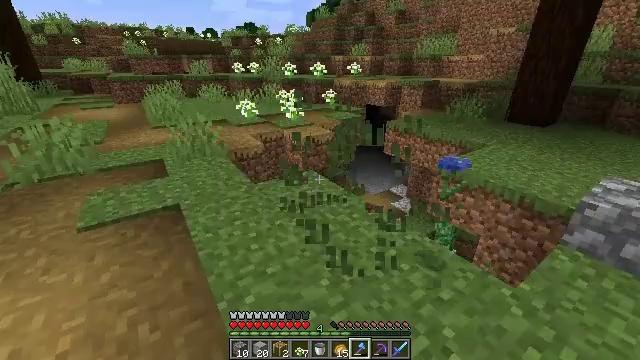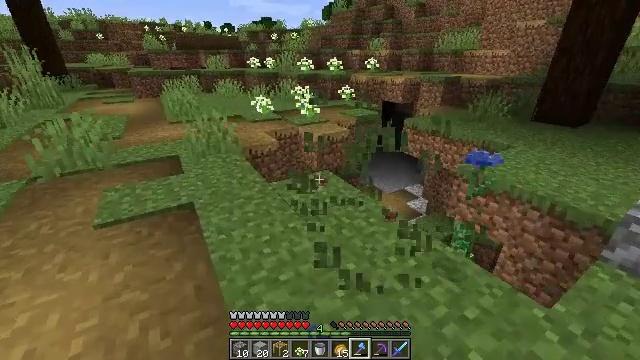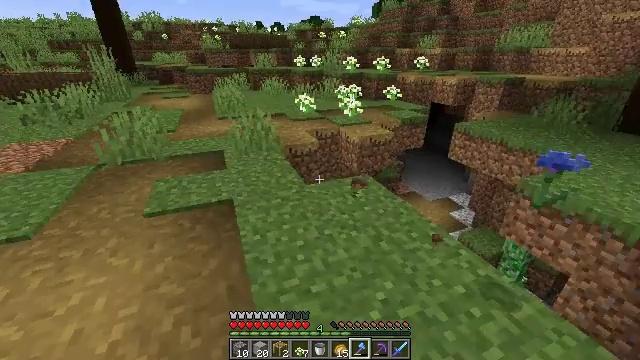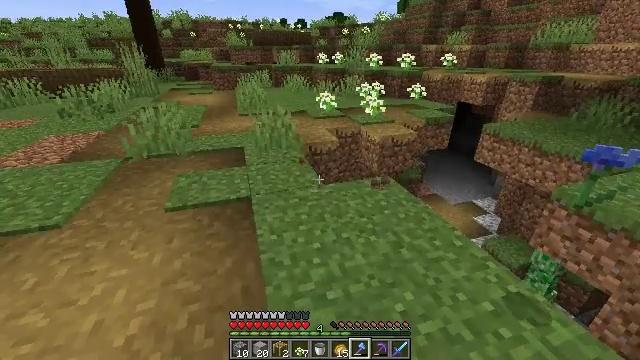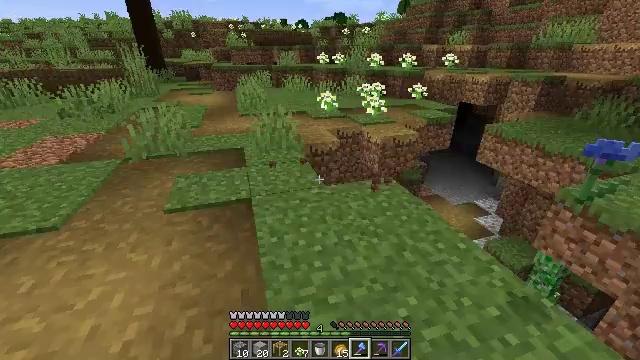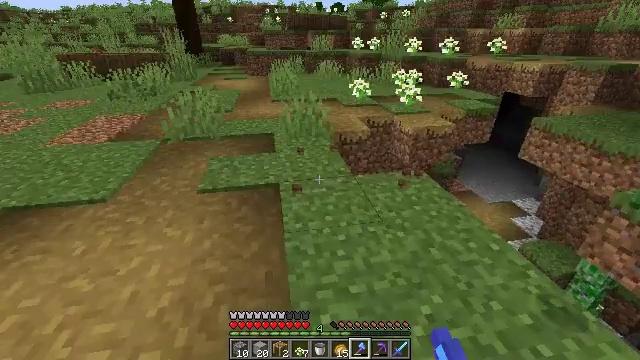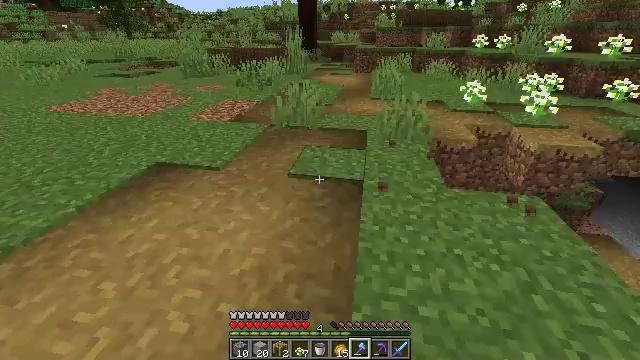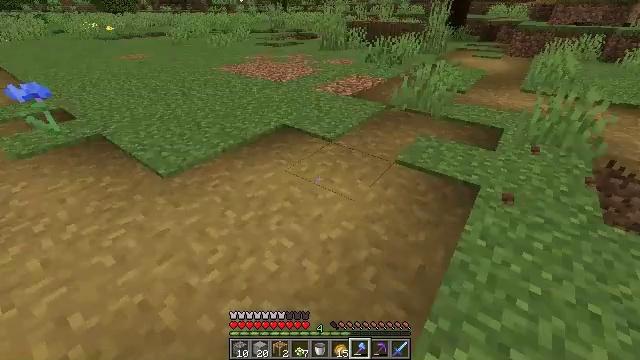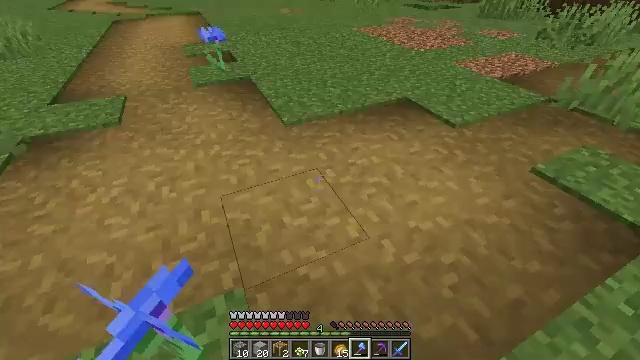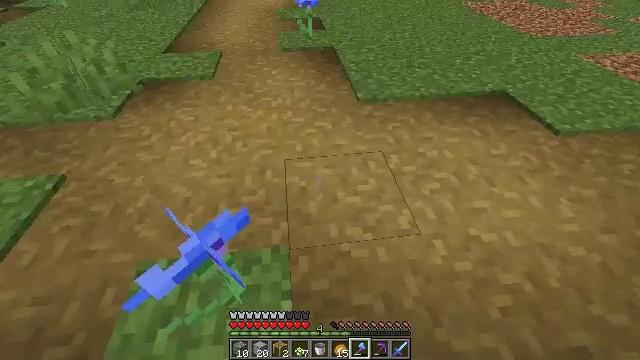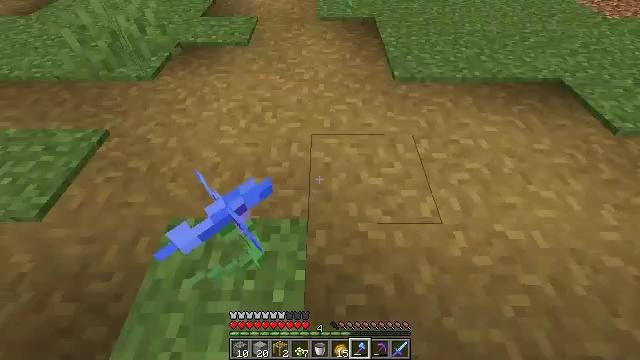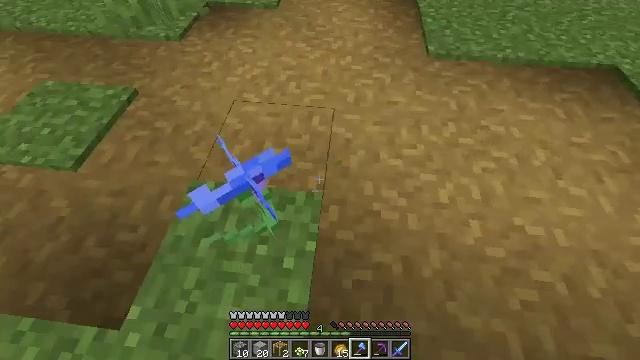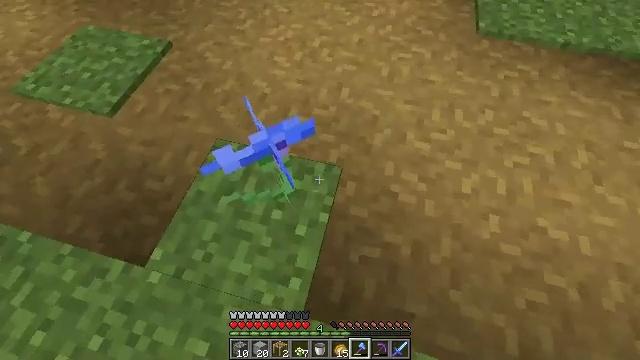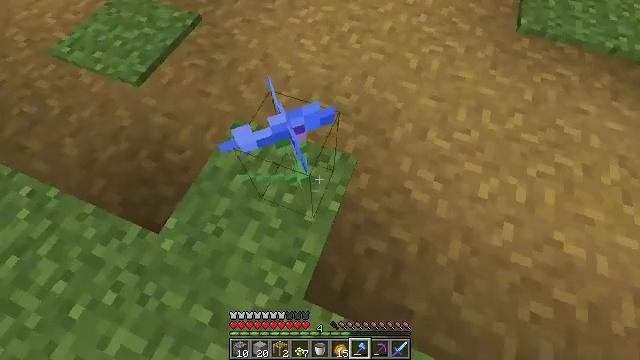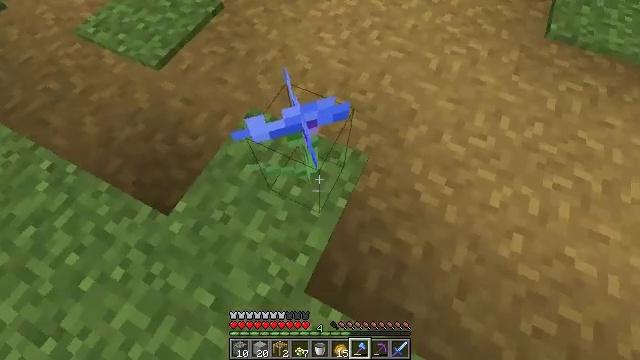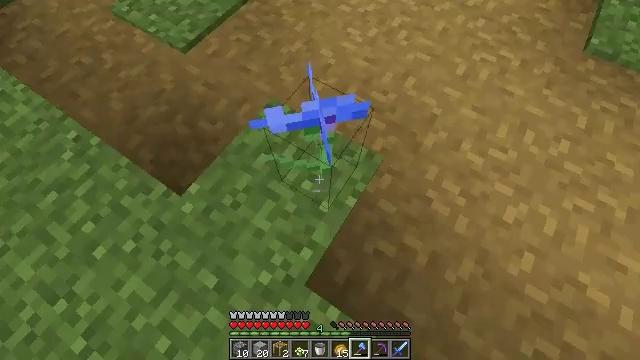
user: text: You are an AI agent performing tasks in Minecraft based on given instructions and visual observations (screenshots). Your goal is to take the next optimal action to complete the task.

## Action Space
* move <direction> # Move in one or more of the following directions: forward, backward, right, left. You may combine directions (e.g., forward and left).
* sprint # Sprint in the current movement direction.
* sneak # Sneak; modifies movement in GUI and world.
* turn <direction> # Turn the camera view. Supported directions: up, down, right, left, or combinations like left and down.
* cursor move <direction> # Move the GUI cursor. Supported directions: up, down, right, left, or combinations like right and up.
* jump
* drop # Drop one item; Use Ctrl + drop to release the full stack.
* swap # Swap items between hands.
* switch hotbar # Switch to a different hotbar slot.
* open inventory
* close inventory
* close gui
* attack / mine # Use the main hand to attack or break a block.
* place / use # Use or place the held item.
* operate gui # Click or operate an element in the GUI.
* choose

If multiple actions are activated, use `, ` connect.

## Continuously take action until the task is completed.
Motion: motion action
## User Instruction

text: Collect a cornflower for blue dye.
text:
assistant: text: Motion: move forward, turn left, attack / mine
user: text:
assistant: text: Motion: turn left, attack / mine
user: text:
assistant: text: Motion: turn left, attack / mine
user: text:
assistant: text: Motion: attack / mine
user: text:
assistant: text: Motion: turn left and down, attack / mine
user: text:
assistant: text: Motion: turn left
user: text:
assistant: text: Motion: turn left and down
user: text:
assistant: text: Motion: turn left and down
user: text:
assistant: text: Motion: turn left and down
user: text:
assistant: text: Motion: turn left and down
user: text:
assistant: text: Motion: turn left and down
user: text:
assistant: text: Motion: turn left and down
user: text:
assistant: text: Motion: turn left and down
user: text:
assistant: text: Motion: turn left and down
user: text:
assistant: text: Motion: turn left
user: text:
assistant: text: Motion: turn left
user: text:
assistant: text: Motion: attack / mine
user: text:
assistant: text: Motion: attack / mine
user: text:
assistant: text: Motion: turn up, attack / mine
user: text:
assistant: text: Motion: turn left and up
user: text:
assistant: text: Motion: attack / mine
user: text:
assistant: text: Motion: attack / mine
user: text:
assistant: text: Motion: attack / mine